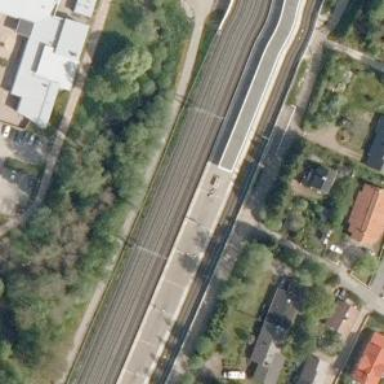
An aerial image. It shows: Close-up of railway platform edge.